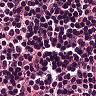
Metastatic tissue present: no